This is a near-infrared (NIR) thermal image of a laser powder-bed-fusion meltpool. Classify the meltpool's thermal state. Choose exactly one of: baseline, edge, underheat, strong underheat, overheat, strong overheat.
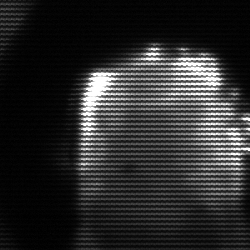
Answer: baseline